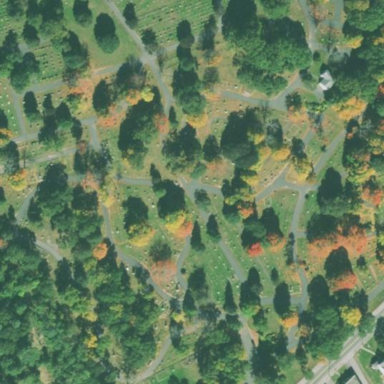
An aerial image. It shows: Historic cemetery with the landuse designation. The site is also labeled as burial ground.